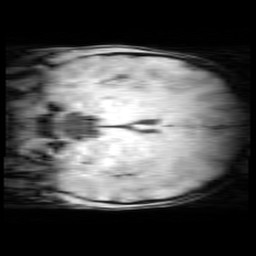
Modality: MP2RAGE
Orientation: coronal
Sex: female
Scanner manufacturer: siemens
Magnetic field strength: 3 T
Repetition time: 5 s
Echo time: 0.00355 s